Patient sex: F
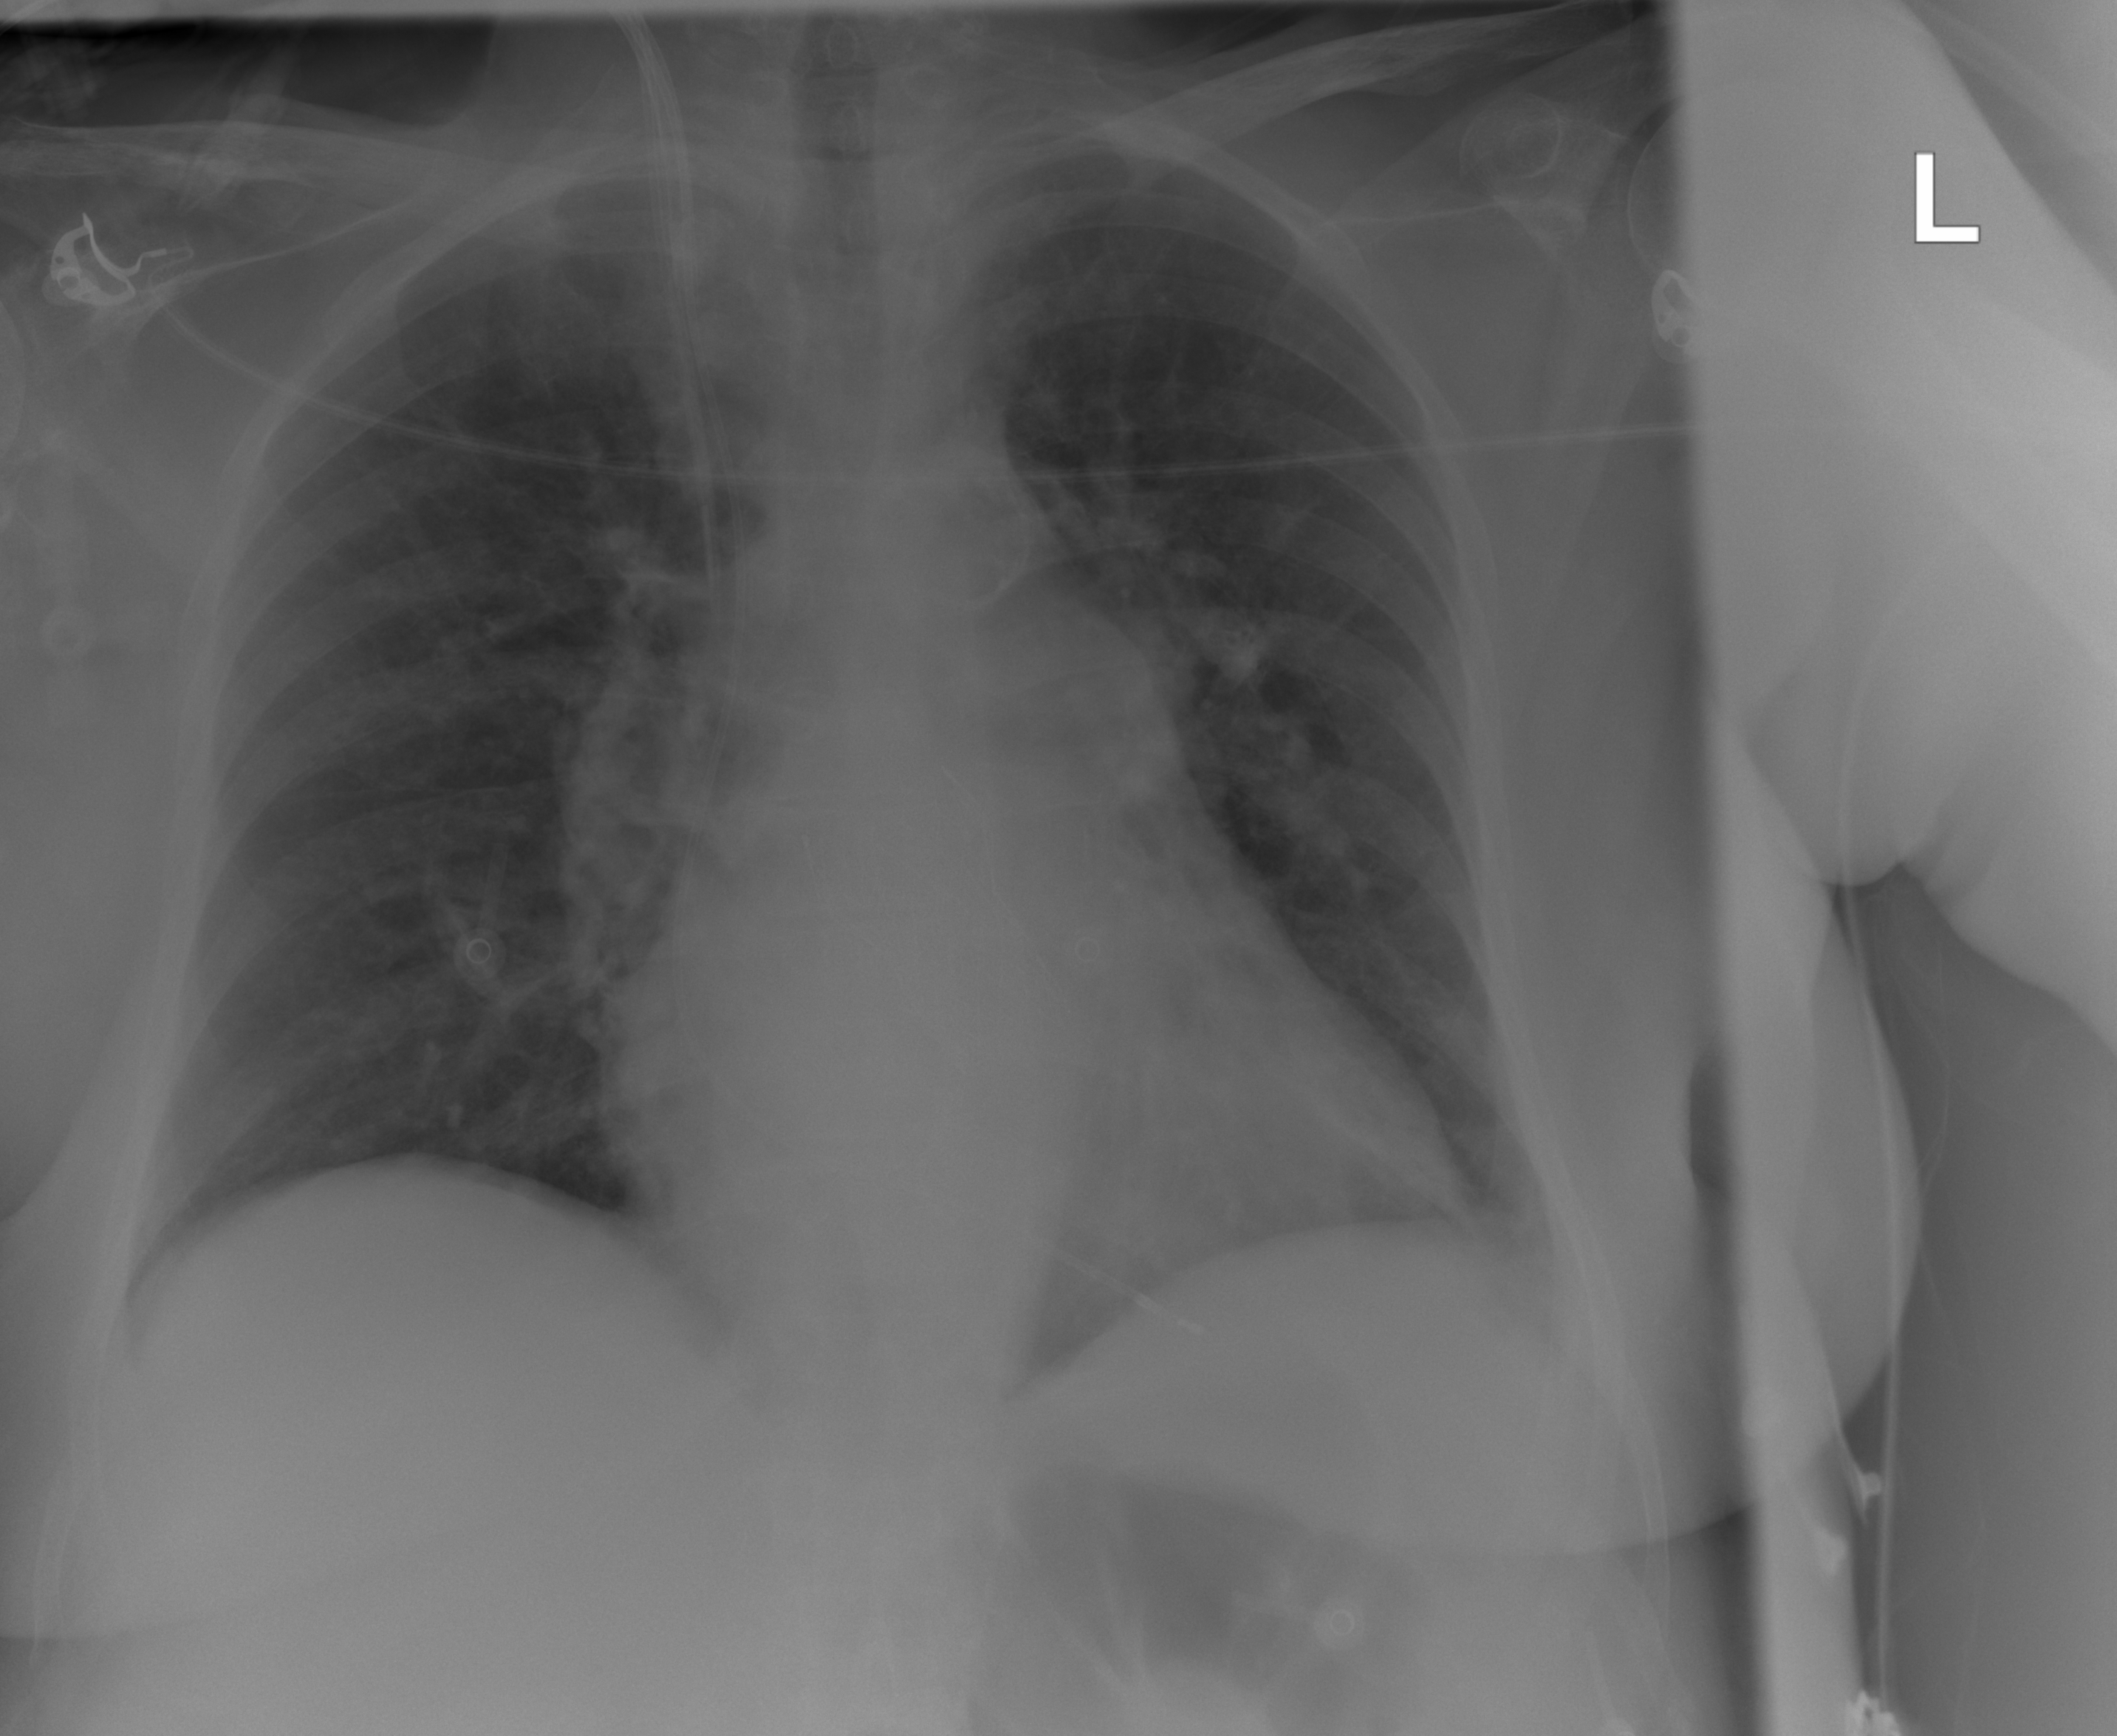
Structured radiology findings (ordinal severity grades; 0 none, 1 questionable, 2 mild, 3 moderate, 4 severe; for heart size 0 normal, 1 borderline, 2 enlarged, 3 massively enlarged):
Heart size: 2
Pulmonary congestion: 2
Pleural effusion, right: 0
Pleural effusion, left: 0
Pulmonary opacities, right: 0
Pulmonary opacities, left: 0
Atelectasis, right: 0
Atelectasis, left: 0